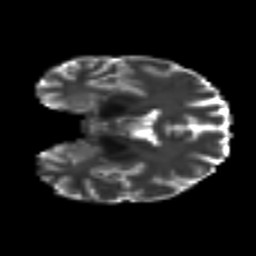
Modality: T2w
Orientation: coronal
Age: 30
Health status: ill
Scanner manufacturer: philips
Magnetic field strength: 3 T
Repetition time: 9 s
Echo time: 0.127 s